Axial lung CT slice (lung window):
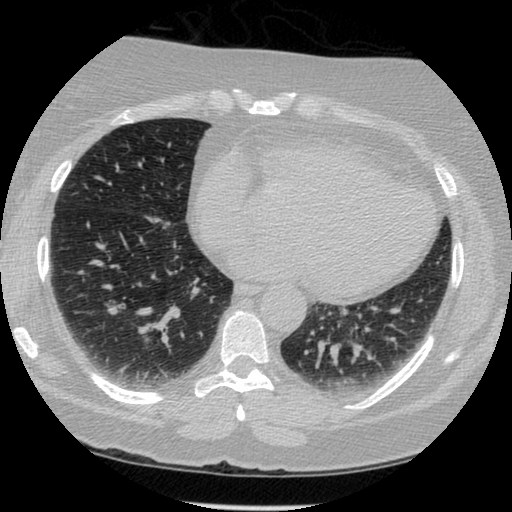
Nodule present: no